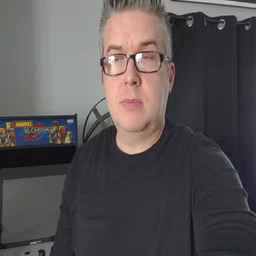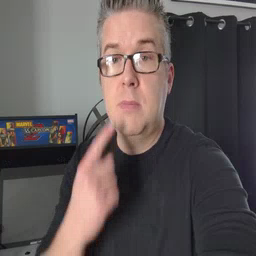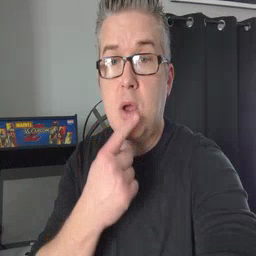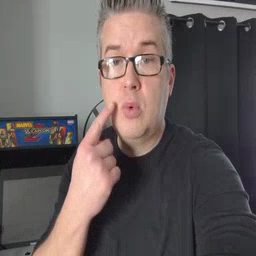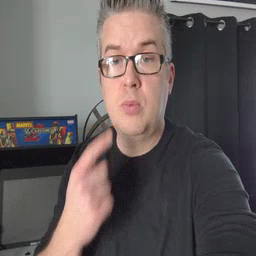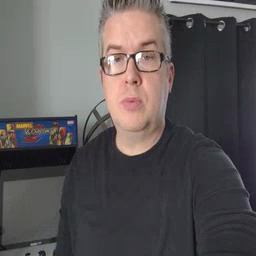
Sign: mouth